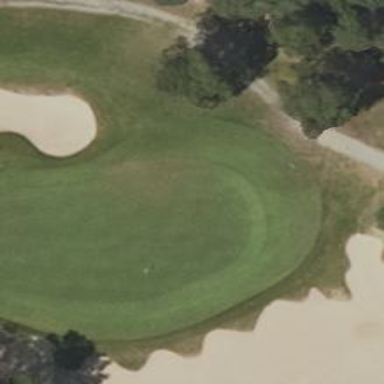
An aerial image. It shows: Golf green.